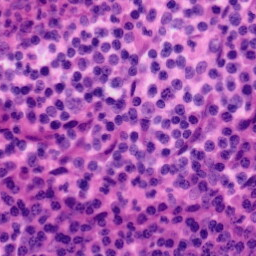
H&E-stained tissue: Tonsil